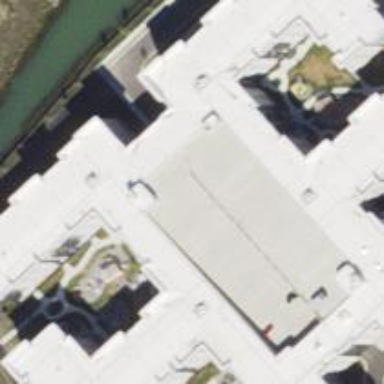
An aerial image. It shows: Multi-storey parking building.